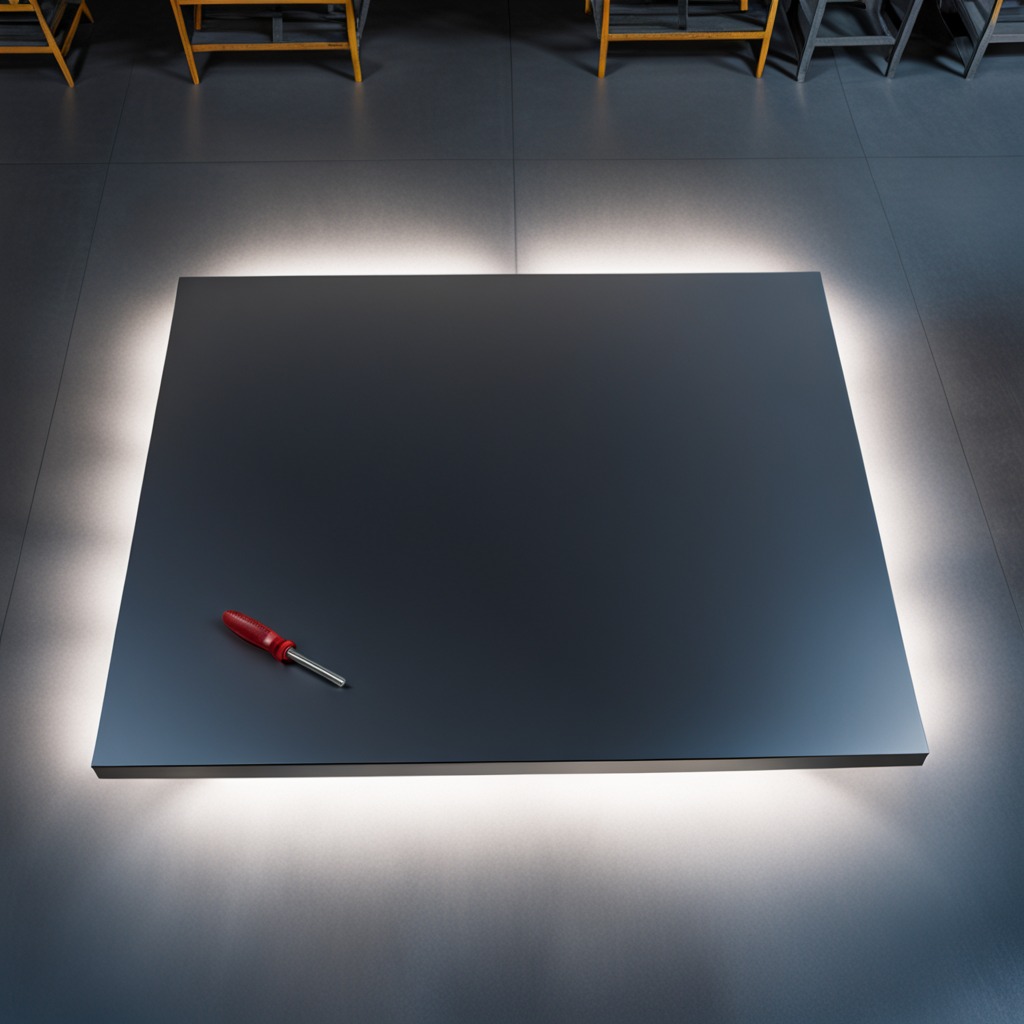
A screwdriver is lying on a clean empty table in a basement in the evening.